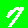
Digit: 7